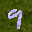
Label: 9